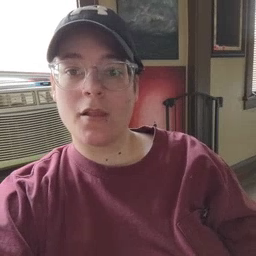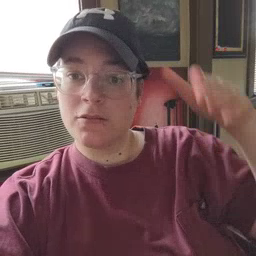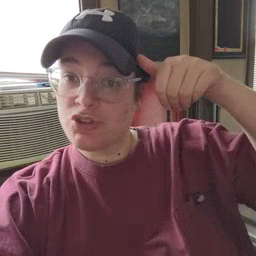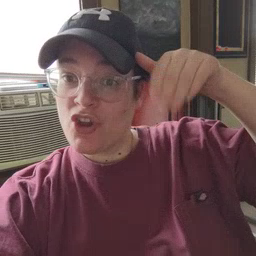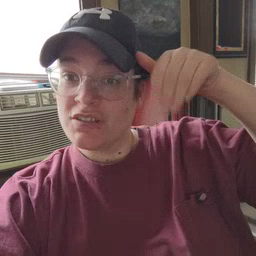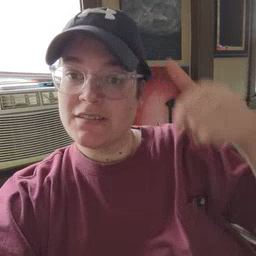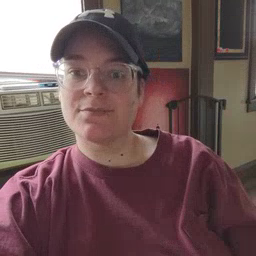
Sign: donkey